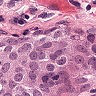
Metastatic tissue present: yes